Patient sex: F
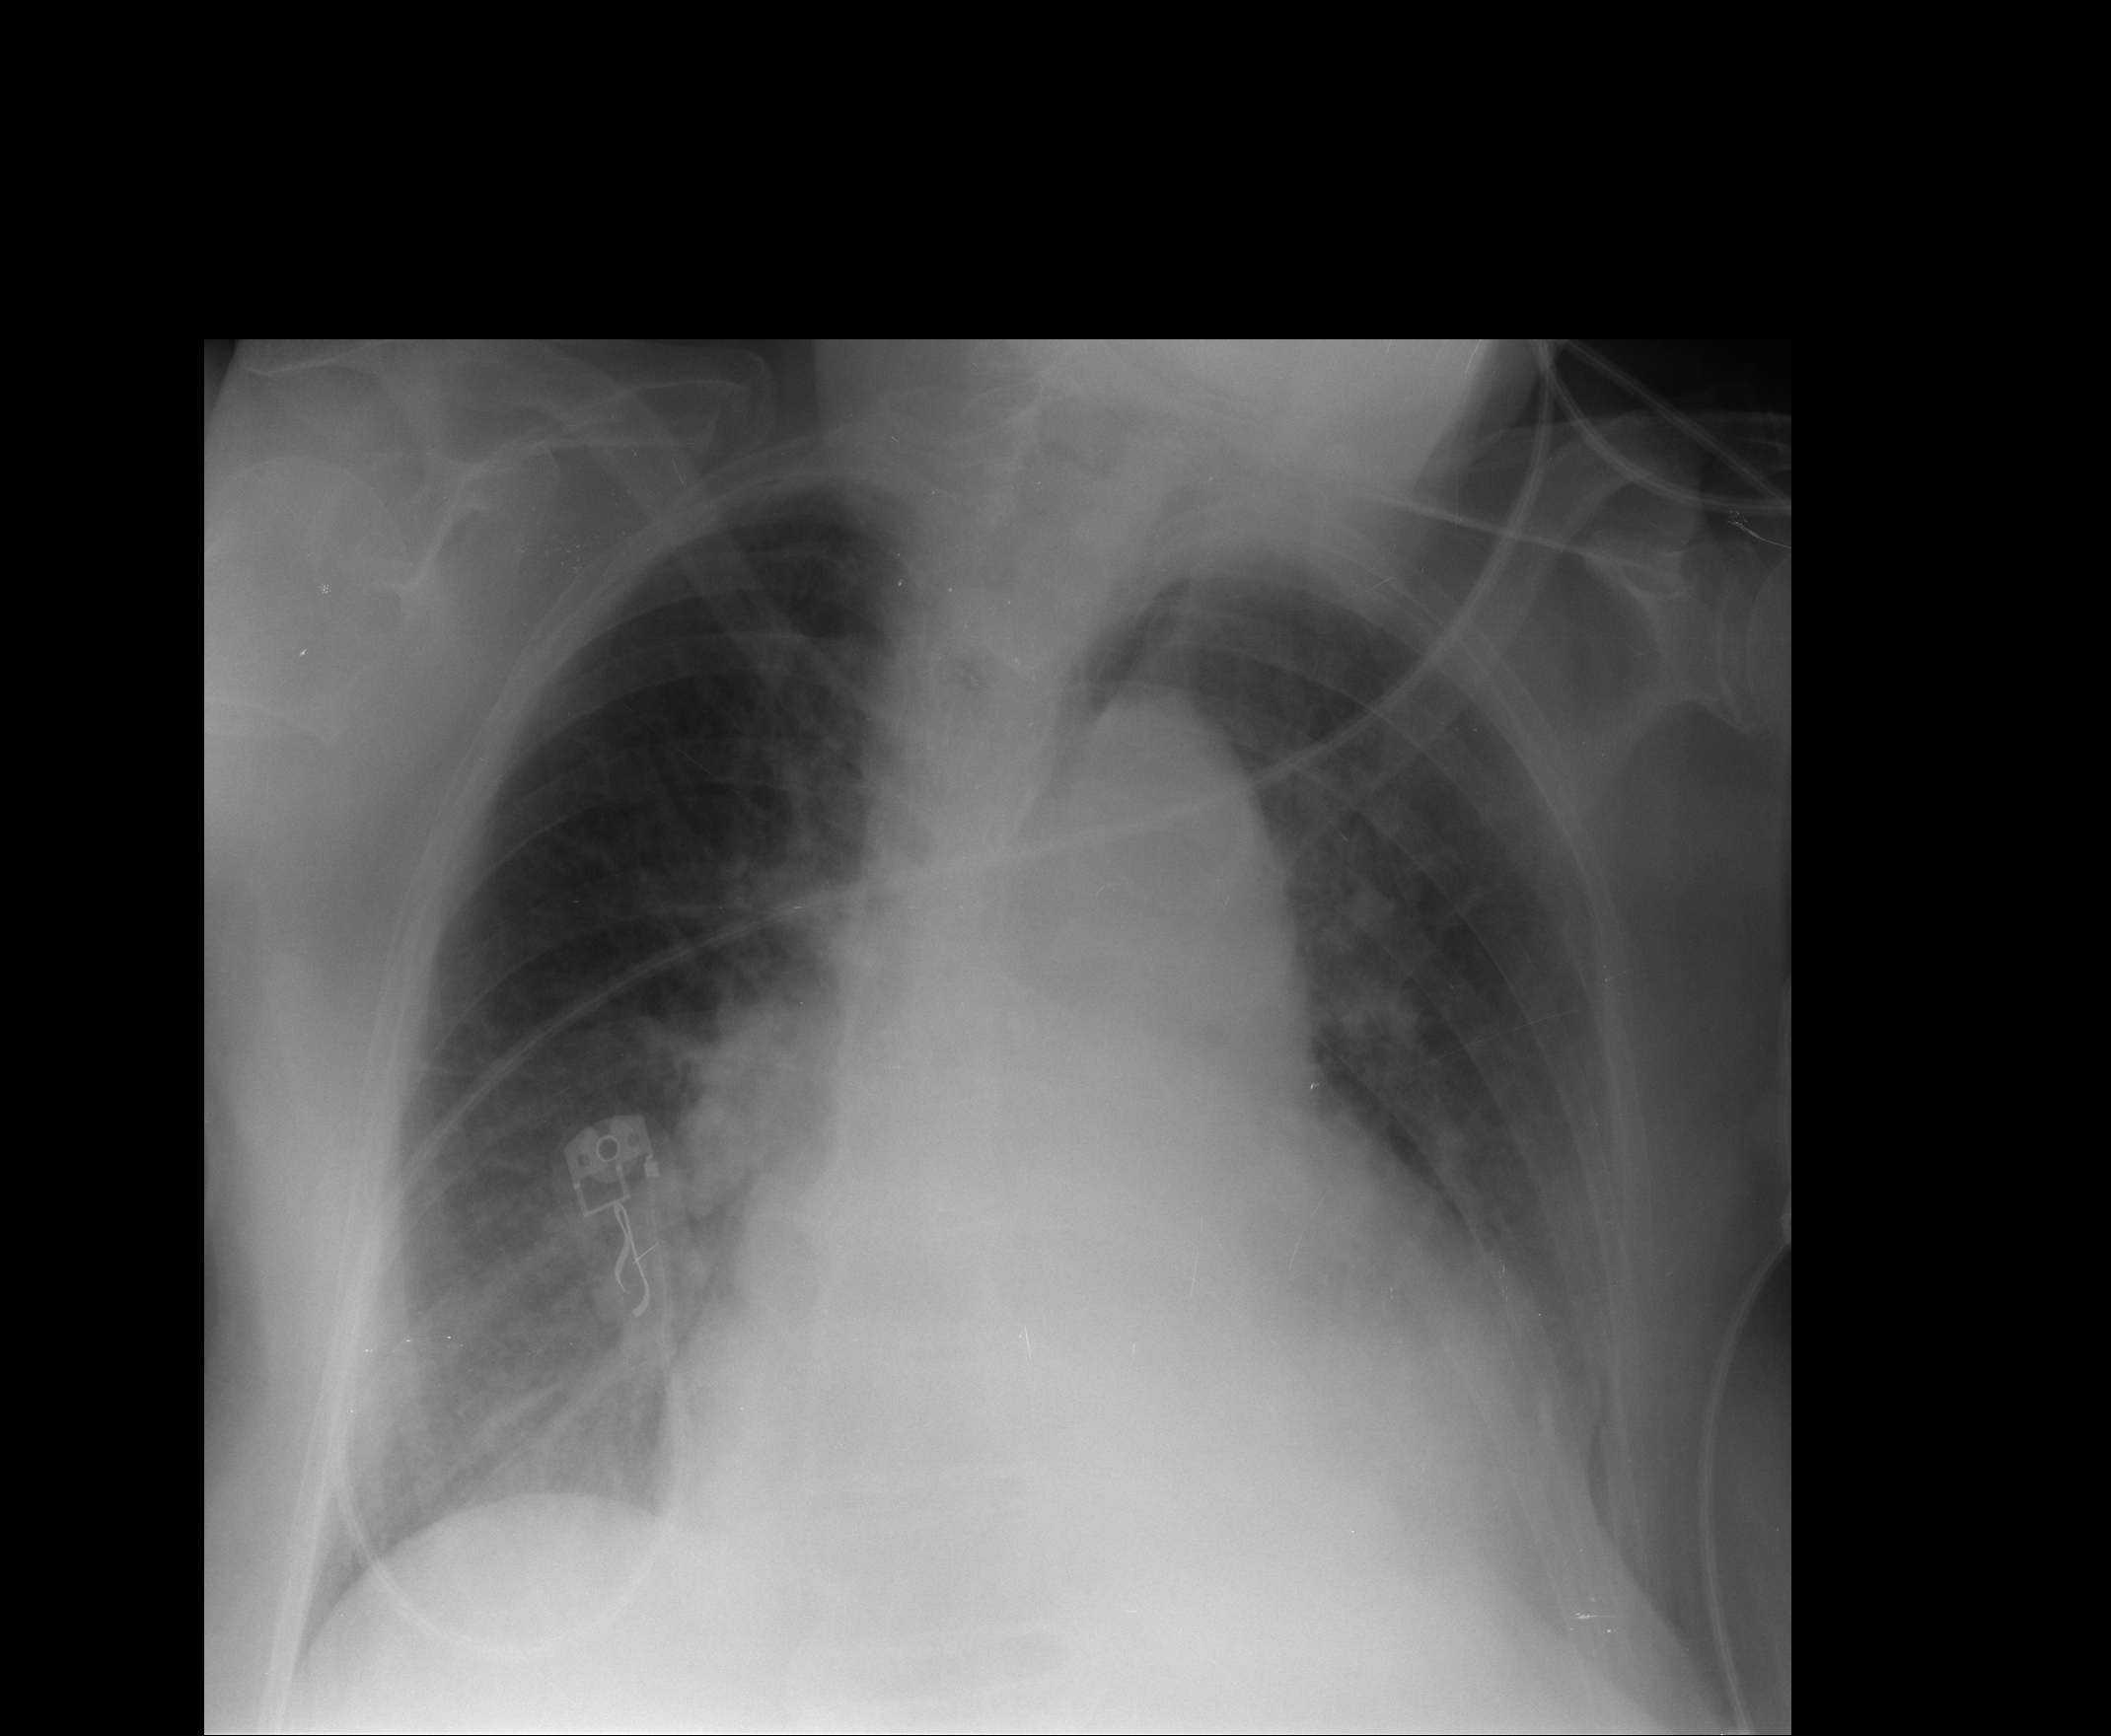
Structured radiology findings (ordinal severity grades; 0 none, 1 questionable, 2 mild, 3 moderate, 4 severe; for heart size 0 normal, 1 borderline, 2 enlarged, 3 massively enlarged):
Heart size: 2
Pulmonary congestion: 0
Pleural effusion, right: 0
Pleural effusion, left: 2
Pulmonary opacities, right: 0
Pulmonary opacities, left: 0
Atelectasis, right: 2
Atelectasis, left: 2